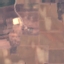
Land use / land cover class: PermanentCrop